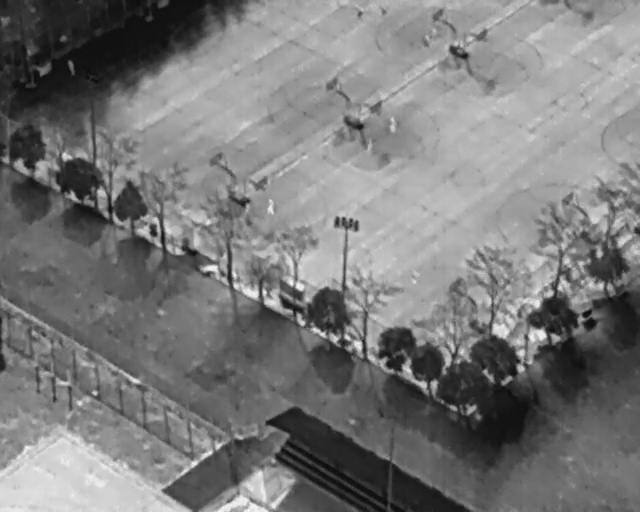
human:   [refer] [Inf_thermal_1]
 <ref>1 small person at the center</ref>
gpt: <box>[[40, 39, 43, 41, 2]]</box>

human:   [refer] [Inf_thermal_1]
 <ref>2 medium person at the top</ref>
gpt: <box>[[60, 23, 63, 25, 2], [65, 7, 68, 8, 2]]</box>